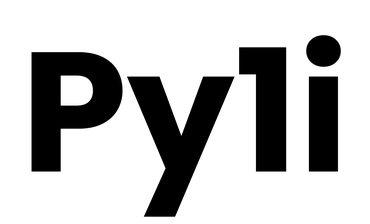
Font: Poppins-Bold